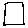
Label: square